Aerial crown-view tile of a tropical tree (Barro Colorado Island, Panama), acquired 20241216:
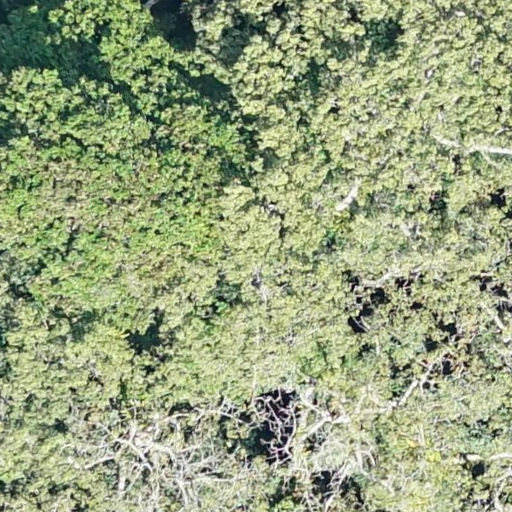
Species: Ceiba pentandra
GBIF accepted scientific name: Ceiba pentandra
Crown area: 827.58 m²